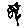
Label: flower